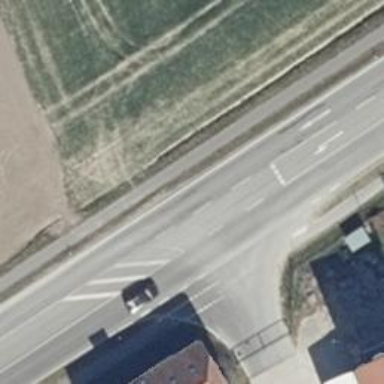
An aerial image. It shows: Asphalt road with primary classification. The road has separate sidewalks on both sides.